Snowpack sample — Snodgrass Mountain, Crested Butte, Colorado (2/4/25, 12:06 PM MST)
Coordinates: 38.923, -106.968
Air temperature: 35 °F
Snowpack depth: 80 cm
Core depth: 70 cm
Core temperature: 32 °F
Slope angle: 14°, slope face: 78°
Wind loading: low
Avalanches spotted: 0
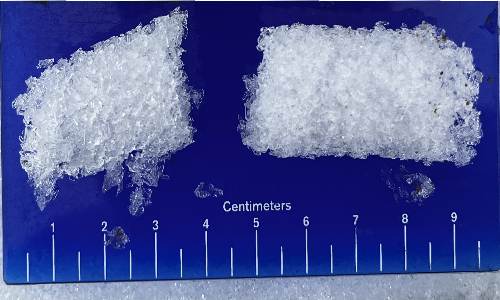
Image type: core
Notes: No avalanches nearby, unusually warm weather for the last month reported by residents, Collected 25 yards from treeline